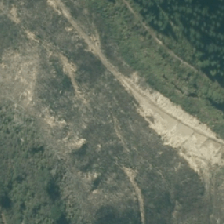
Land cover: harvested_forest